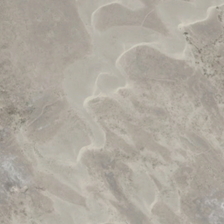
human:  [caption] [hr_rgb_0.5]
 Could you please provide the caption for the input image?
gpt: several ripples are in a piece of gray desert .

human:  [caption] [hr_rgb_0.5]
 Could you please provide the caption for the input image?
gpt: several ripples are in a piece of gray desert .

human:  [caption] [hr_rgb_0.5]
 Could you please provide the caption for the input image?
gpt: several ripples are in a piece of gray desert .

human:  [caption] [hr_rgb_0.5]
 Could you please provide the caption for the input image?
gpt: several ripples are in a piece of gray desert .

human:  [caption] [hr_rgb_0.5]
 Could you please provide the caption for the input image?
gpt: several ripples are in a piece of gray desert .